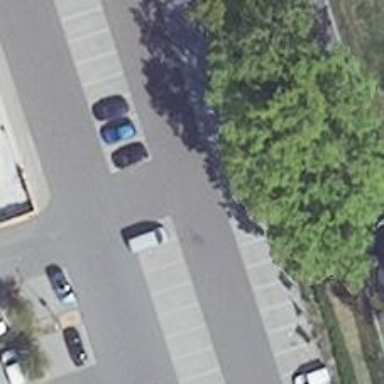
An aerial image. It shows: Parking aisle designated as service road.